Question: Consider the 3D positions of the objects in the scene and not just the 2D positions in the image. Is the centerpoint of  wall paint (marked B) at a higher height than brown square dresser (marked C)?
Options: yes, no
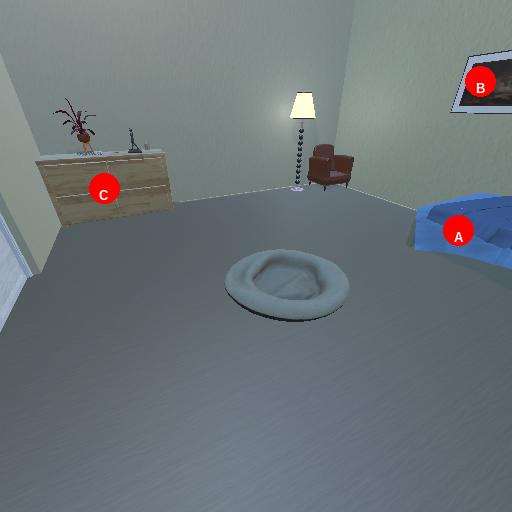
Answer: yes